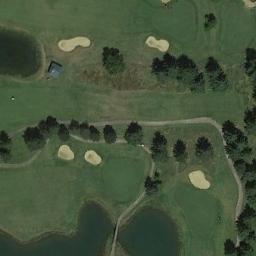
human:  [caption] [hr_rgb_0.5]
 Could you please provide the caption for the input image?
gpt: There are a few bunkers and lakes and several paths on a large green lawn on the golf course with many trees and a building .

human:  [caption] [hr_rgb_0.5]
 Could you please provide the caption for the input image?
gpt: The golf course has some lakes, Fairways, Roads, Barrier trees and sandpits .

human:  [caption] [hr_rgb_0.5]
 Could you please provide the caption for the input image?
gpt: Many trees are beside the golf course .

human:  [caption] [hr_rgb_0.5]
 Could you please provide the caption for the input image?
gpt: Two similar-sized bunkers next to each other .

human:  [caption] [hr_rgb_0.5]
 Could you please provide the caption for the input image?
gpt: There are five bunkers and three lakes on the golf course .